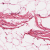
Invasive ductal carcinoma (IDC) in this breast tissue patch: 0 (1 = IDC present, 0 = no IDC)